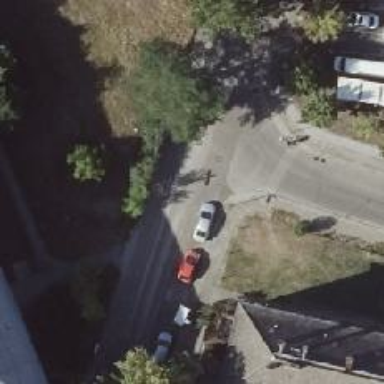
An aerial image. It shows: Unmarked road crossing.